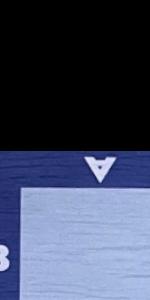
Label: Empty